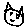
Label: cat